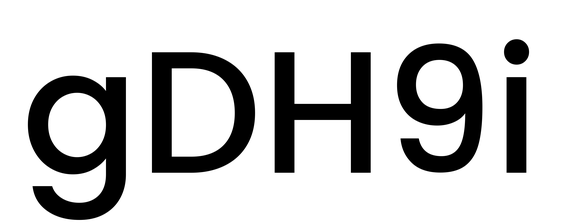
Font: Poppins-Medium